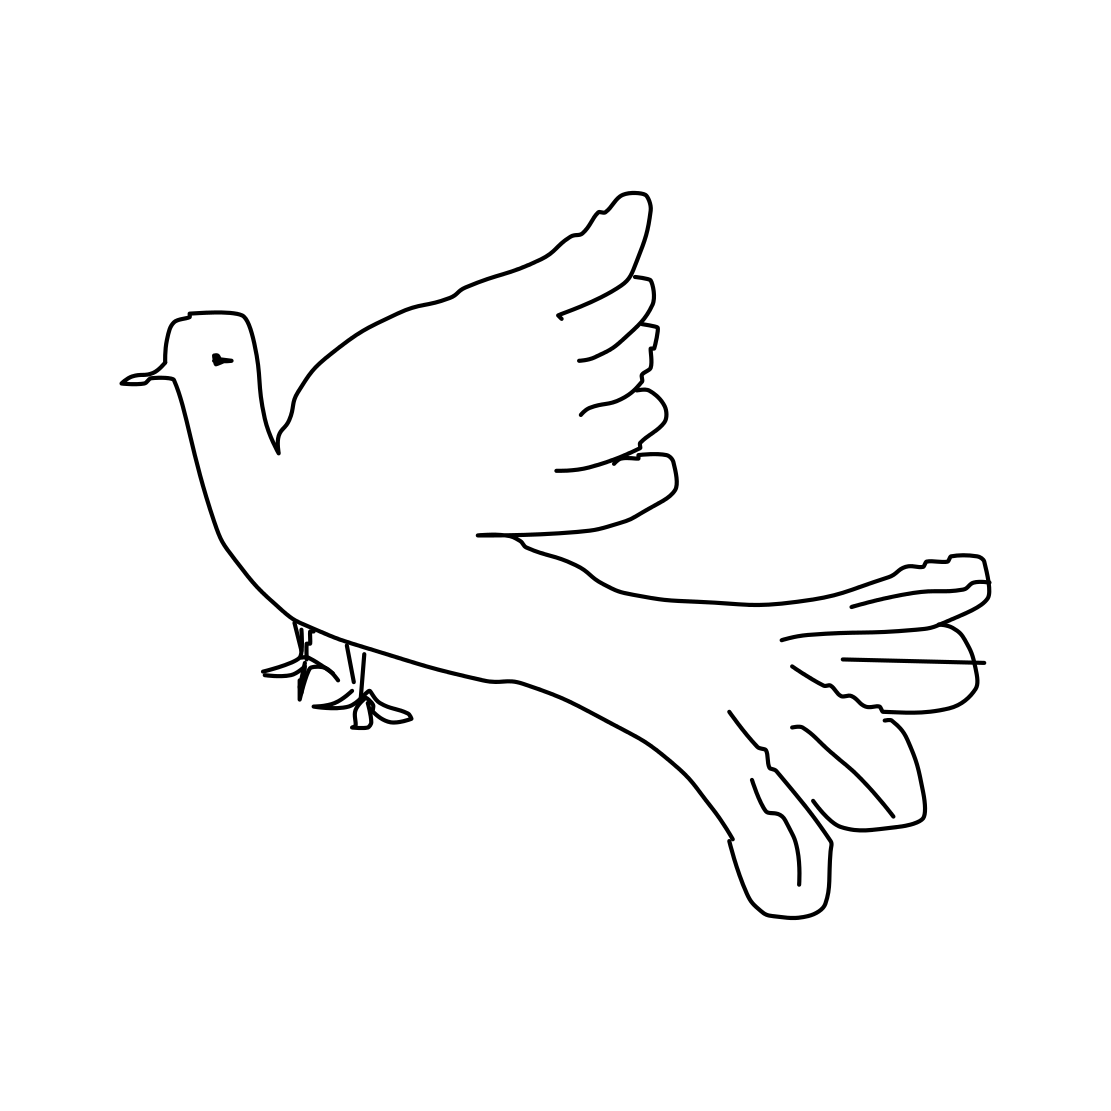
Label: pigeon